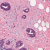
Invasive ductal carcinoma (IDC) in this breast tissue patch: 1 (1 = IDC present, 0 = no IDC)